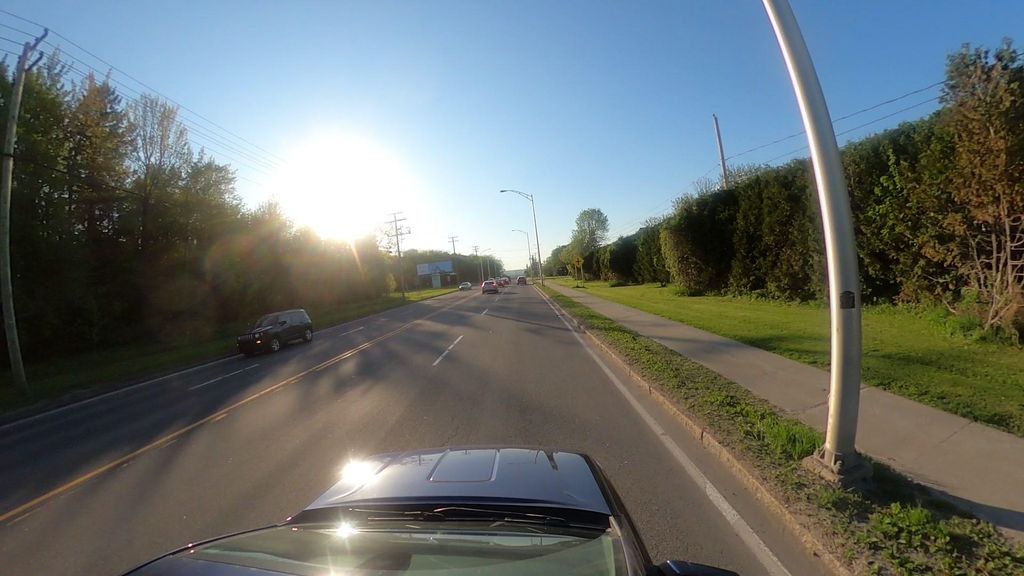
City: quebec_city